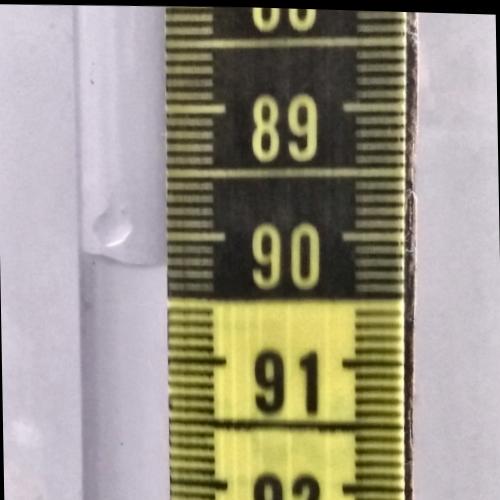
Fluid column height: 90.2 cm